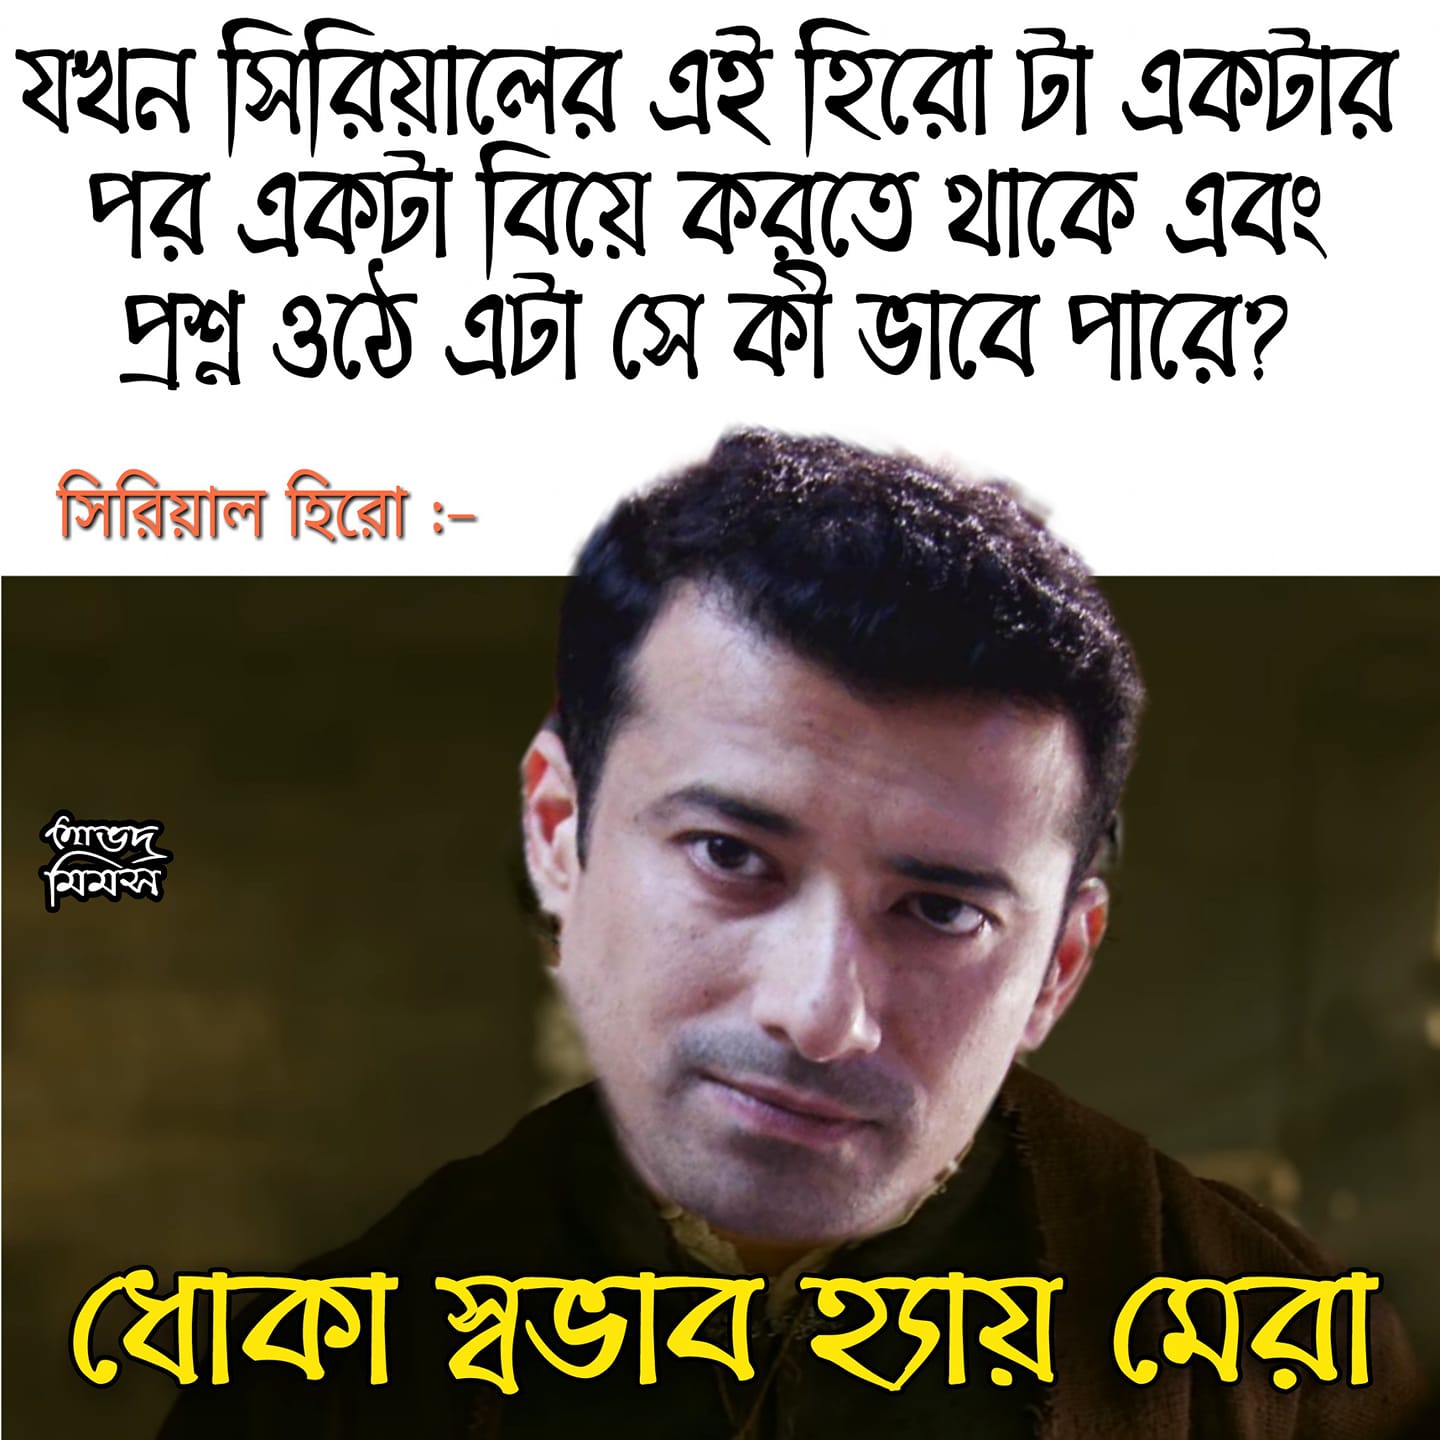
Caption: যখন সিরিয়ালের এই হিরো টা একটার পর একটা বিয়ে করতে থাকে এবং প্রশ্ন ওঠে এটা সে কী ভাবে পারে ?    সিরিয়াল হিরোঃ-    ধোকা স্বভাব হ্যায় মেরা
Label: hate